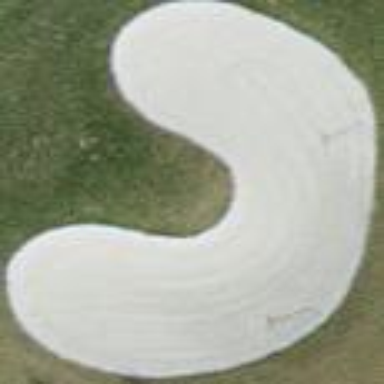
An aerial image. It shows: Golf bunker filled with sandy terrain.